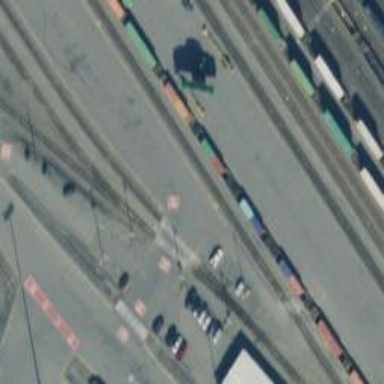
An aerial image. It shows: Level crossing along the railway.